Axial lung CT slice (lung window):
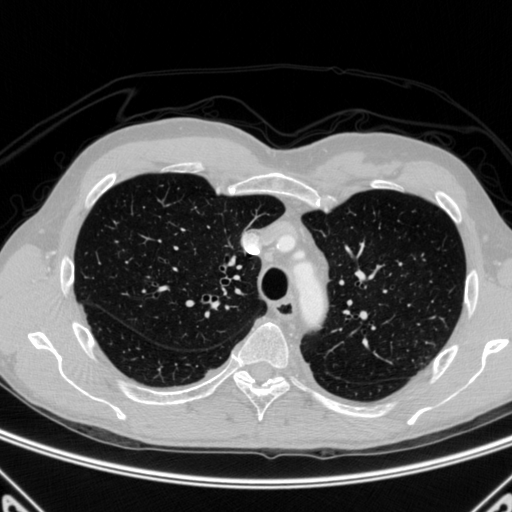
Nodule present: no